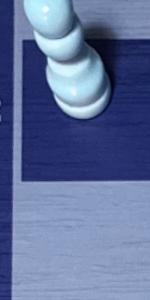
Label: Empty